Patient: sex F, age 58
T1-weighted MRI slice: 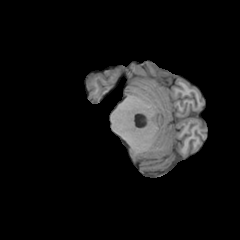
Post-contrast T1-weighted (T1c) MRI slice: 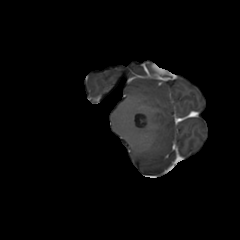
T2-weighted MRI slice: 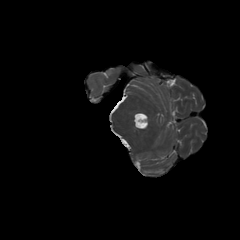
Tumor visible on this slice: no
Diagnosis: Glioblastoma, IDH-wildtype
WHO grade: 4